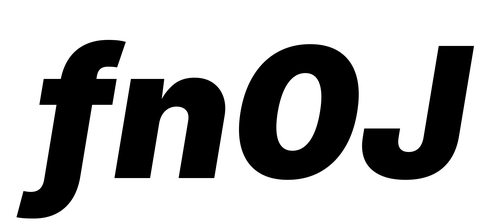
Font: Inter-Italic_Black_Italic